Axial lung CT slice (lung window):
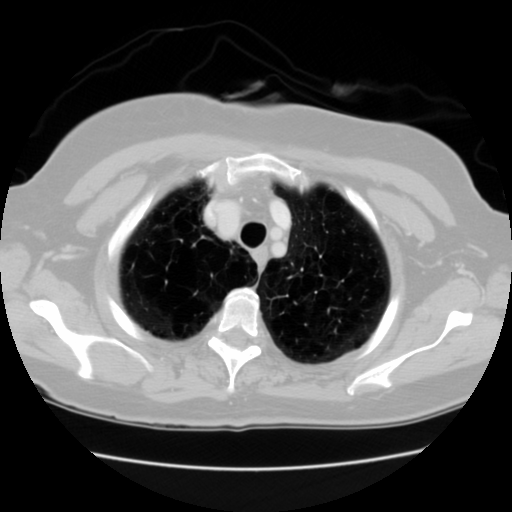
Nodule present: no